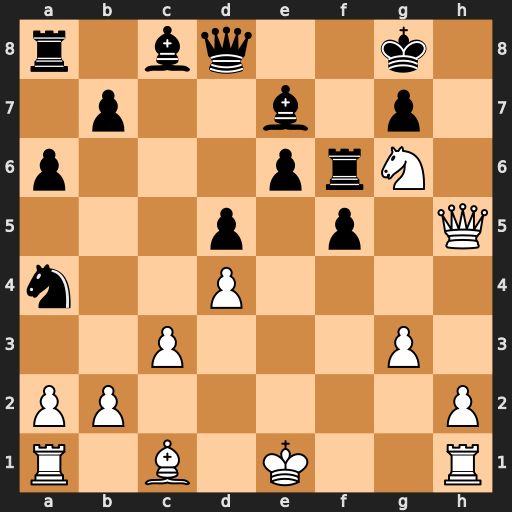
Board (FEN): r1bq2k1/1p2b1p1/p3prN1/3p1p1Q/n2P4/2P3P1/PP5P/R1B1K2R
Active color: w
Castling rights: KQ
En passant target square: -
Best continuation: Qh8+ Kf7 Ne5#